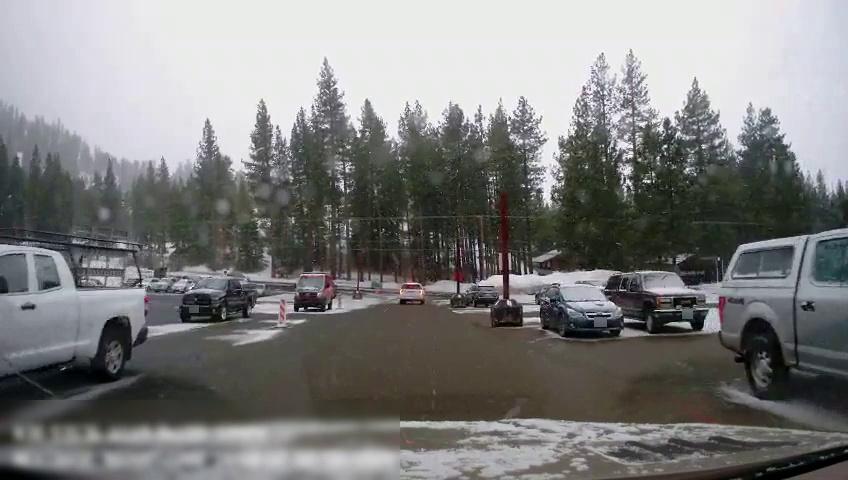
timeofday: Day
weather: Snowy
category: Vehicles | SUV
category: Vehicles | Truck
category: Vehicles | Car
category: Vehicles | Car
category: Vehicles | Truck
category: Vehicles | Van
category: Vehicles | Car
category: Vehicles | SUV
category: Vehicles | Truck
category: Vehicles | SUV
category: Drivable Space